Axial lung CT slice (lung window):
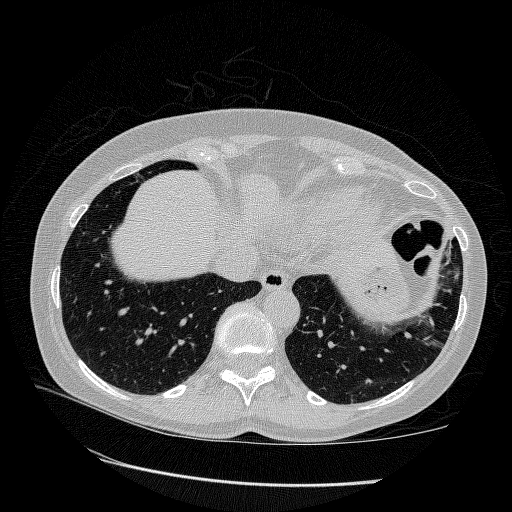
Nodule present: no